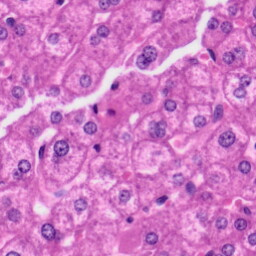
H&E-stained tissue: Liver